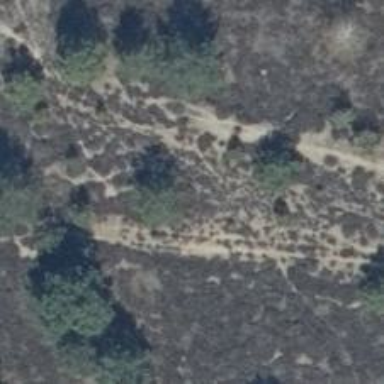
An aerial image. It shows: Sandy path with track grade of 4.